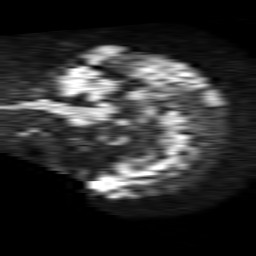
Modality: TRACE
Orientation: sagittal
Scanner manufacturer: philips
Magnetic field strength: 1.5 T
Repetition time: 4.6 s
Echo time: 0.09059 s